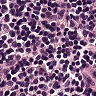
Metastatic tissue present: no